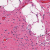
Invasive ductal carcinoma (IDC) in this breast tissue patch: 0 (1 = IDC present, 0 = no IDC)